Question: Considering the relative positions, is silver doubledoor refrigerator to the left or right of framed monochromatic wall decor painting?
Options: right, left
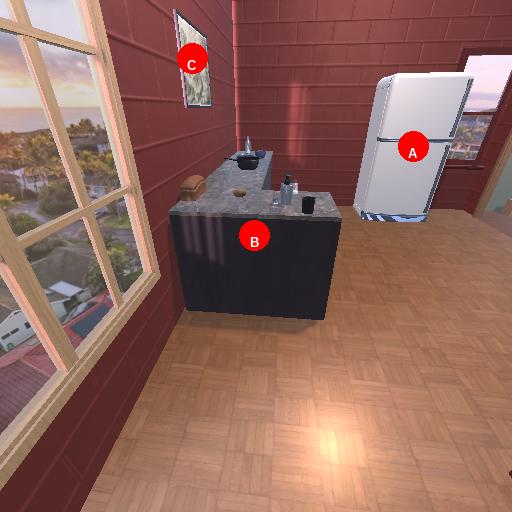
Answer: right